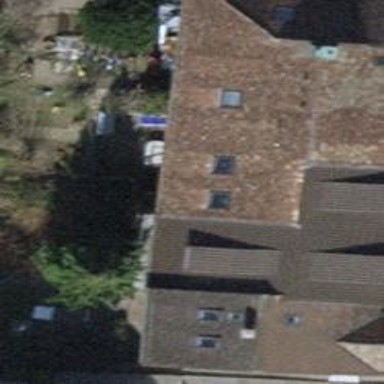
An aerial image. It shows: Semidetached house with tile roof.